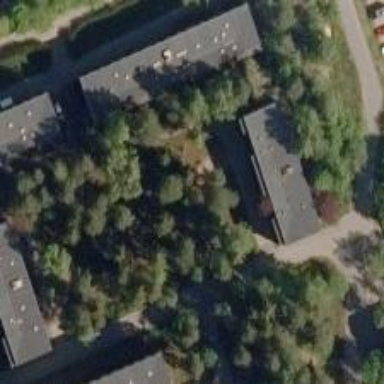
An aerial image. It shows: Residential area with apartments.